Question: I am currently trying to make my mp3 player for a project.
I have written this code by following a guide:
'''
using System;
using System.Collections.Generic;
using System.ComponentModel;
using System.Data;
using System.Drawing;
using System.Linq;
using System.Text;
using System.Threading.Tasks;
using System.Windows.Forms;
namespace WindowsFormsApplication2
{
public partial class Form1 : Form
{
public Form1()
{
InitializeComponent();
}
string[] files, path;
[STAThread]
private void button1_Click(object sender, EventArgs e)
{
if (openFileDialog1.ShowDialog() == System.Windows.Forms.DialogResult.OK)
{
files = openFileDialog1.SafeFileNames;
path = openFileDialog1.FileNames;
for (int i = 0; i < files.Length; i++)
{
listBox1.Items.Add(files[i]);
}
}
}
private void listBox1_SelectedIndexChanged(object sender, EventArgs e)
{
axWindowsMediaPlayer1.URL = path[listBox1.SelectedIndex];
}
}
}
'''
And heres a screen of my form:

For some reason when I click the OPEN button, nothing happens. First when I used this code I got an error about "Form1_load", but since I wasn't using this, I just deleted the error line and then there was no errors found.
I am very clueless, so anyone with ANY idea what is wrong?
I followed this guide completely:
<URL>
Thanks
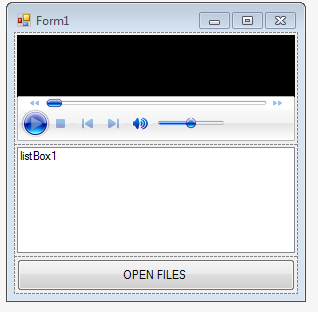
Answer: First of all make sure that you have assigned click event for your button for that just double click on your button from design window if it redirects you to the buttonclick method then everything is fine and if it does not then assign it first. For that
'''
public Form1()
{
InitializeComponent();
button1.Click += button1_Click;
}
'''
And
Why do you require [STAThread] here? I mean just remove the attribute and try again because [STAThread] is used for below reson:-
> The STAThreadAttribute marks a thread to use the Single-Threaded COM
Apartment if COM is needed. By default, .NET won't initialize COM at
all. It's only when COM is needed, like when a COM object or COM
Control is created or when drag 'n' drop is needed, that COM is
initialized. When that happens, .NET calls the underlying
CoInitializeEx function, which takes a flag indicating whether to join
the thread to a multi-threaded or single-threaded apartment.
For more information :-
<URL>